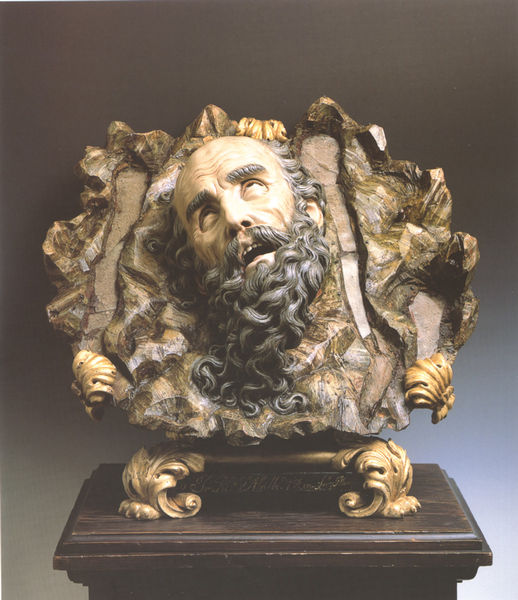
Titel: Haupt des Hl. Paulus
Künstler: Juan Alonso Villabrille
Institution: Valladolid, Museo Nacional de Escultura
Schlagwörter: gott, kopf, mann, holz, mund, bart, augen, barock, falten, gesicht, haupt, johannes, messer, sockel, tod, tot, vollbart, stamm, gold, locken, skulptur, füße, büste, glatze, plastik, philosoph, fahrrad, schnörkel, zähne, leiden, qual, schmerz, dolch, flehen, ständer, furchtbar, rocaille, golz, johannesschüssel, grausig, gi, johannesschale